Field crop: tomato
Growth stage: 2
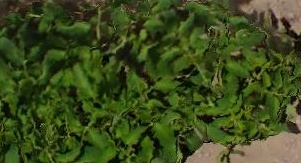
Species: tomato